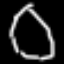
Label: octagon